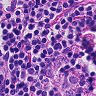
Metastatic tissue present: no